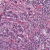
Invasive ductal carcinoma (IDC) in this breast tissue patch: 1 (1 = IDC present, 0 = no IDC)